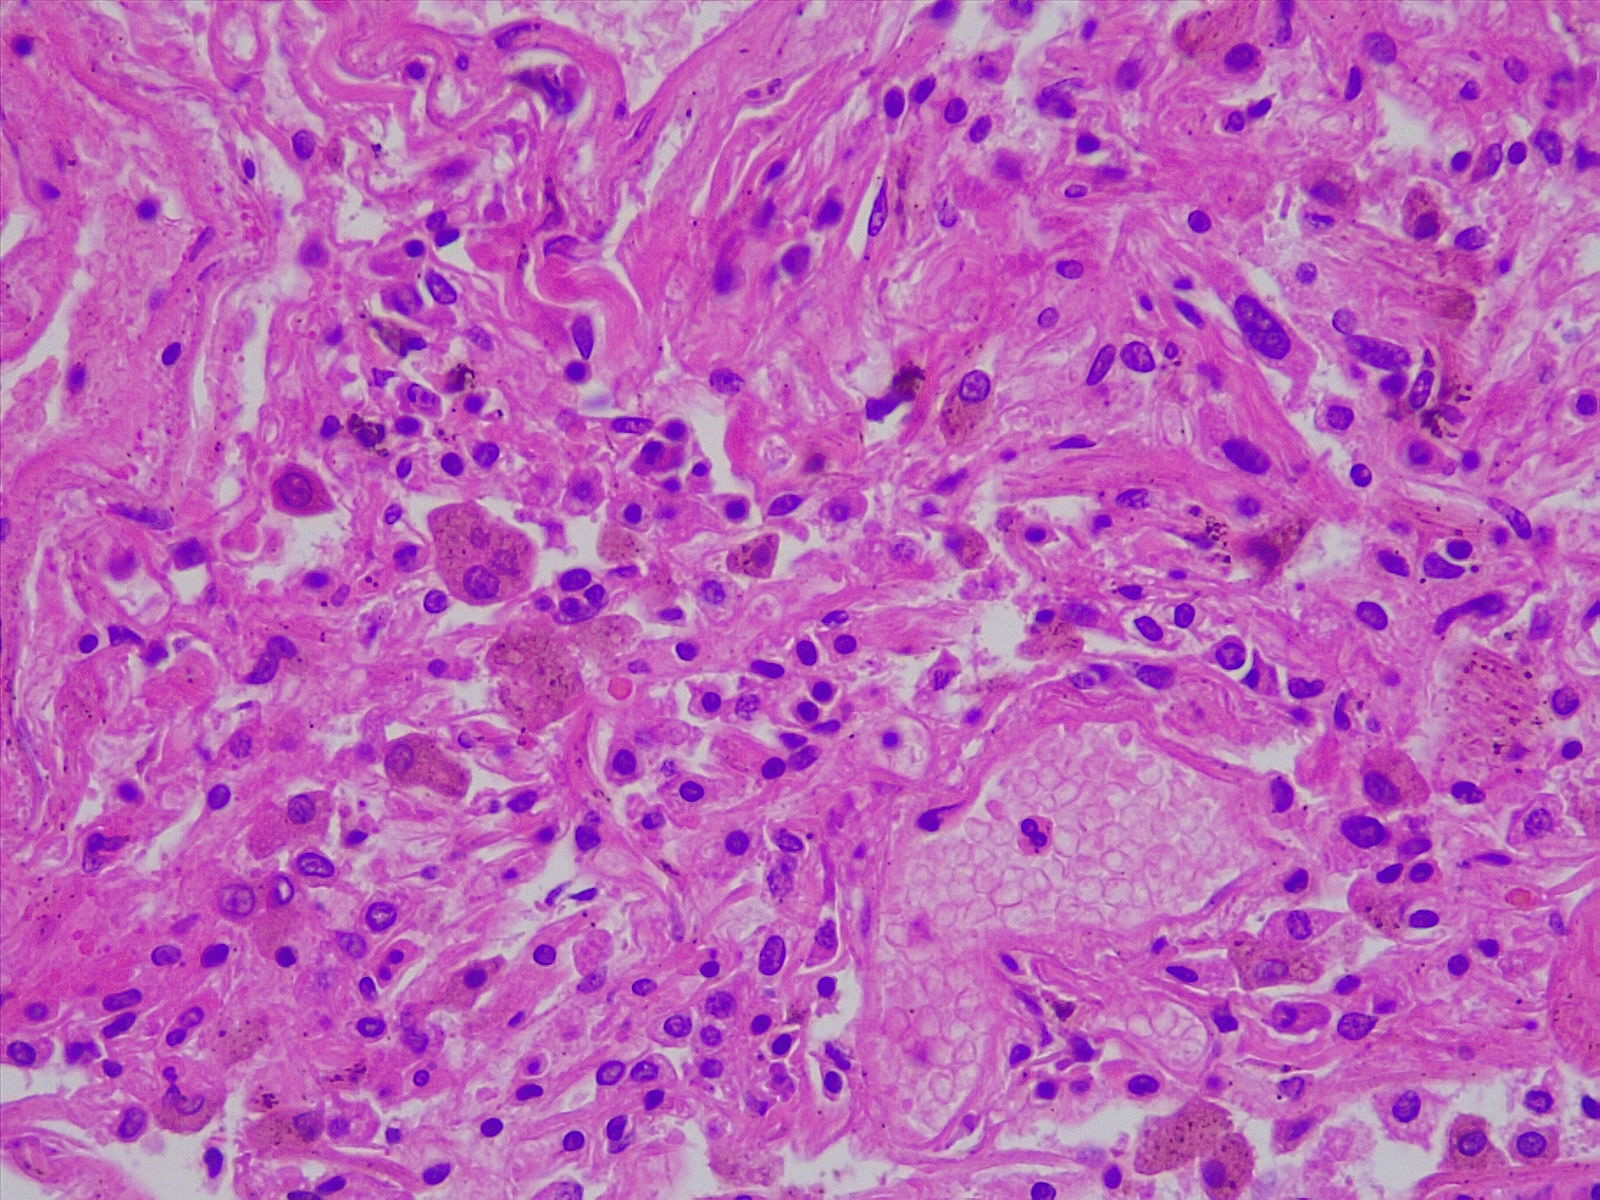
Label: normal lung tissue